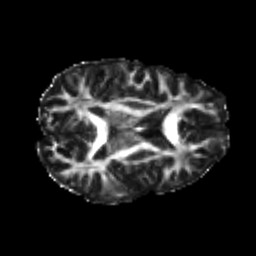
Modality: FA
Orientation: axial
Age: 24
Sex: male
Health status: healthy
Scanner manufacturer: philips
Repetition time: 7.384 s
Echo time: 0.08599 s